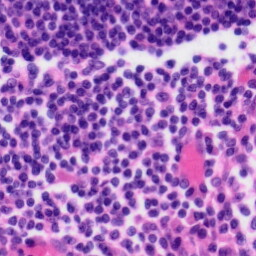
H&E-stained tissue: Tonsil